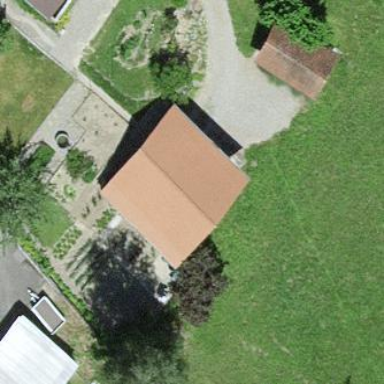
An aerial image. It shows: Garage building.